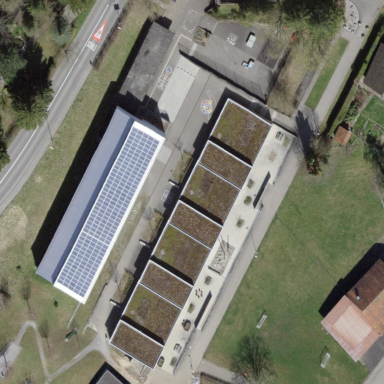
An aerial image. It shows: School.